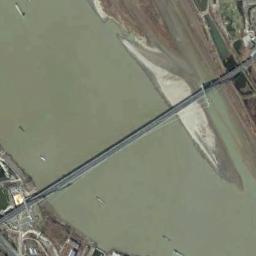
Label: bridge